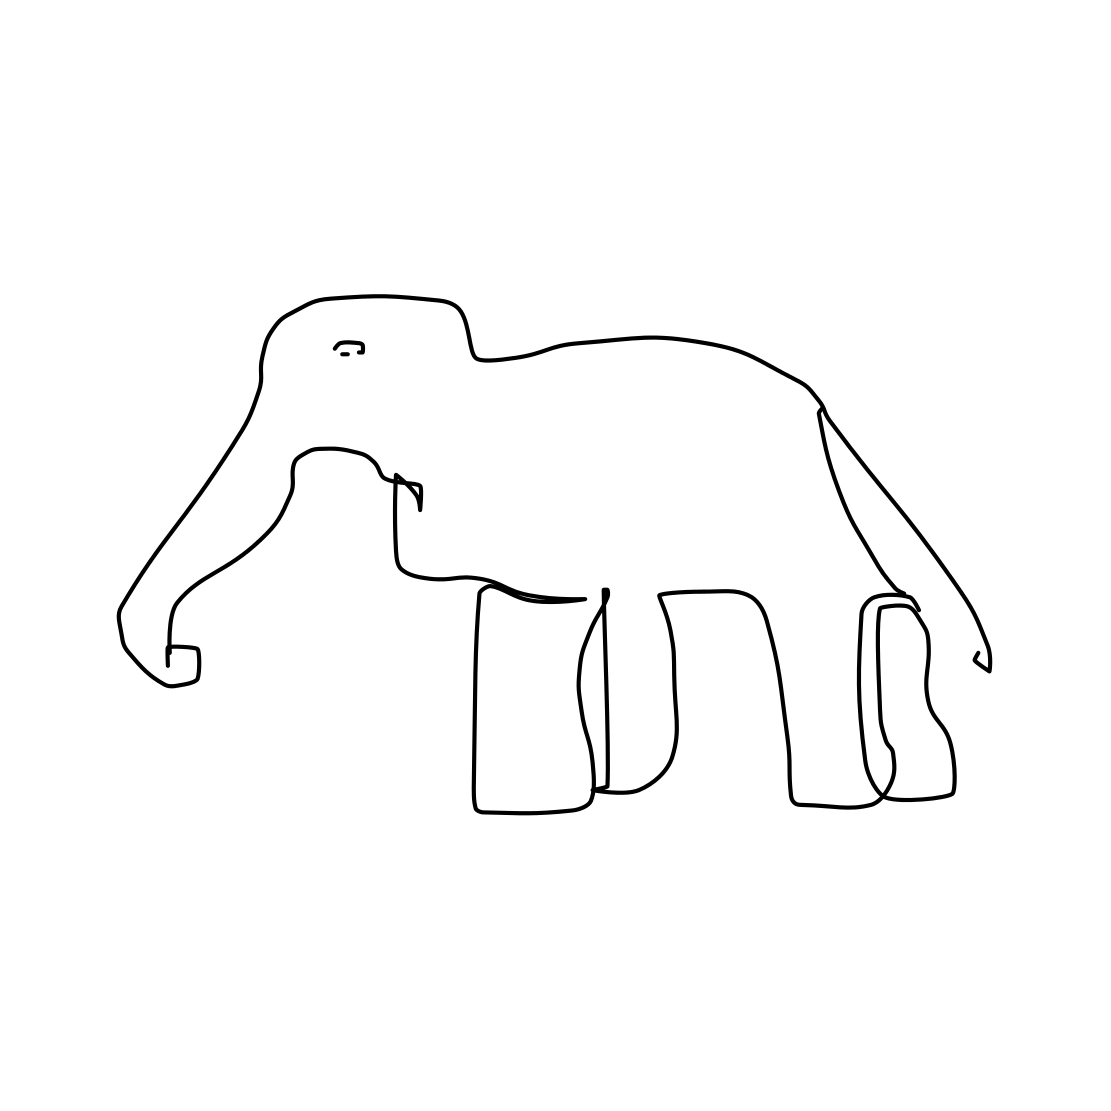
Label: elephant